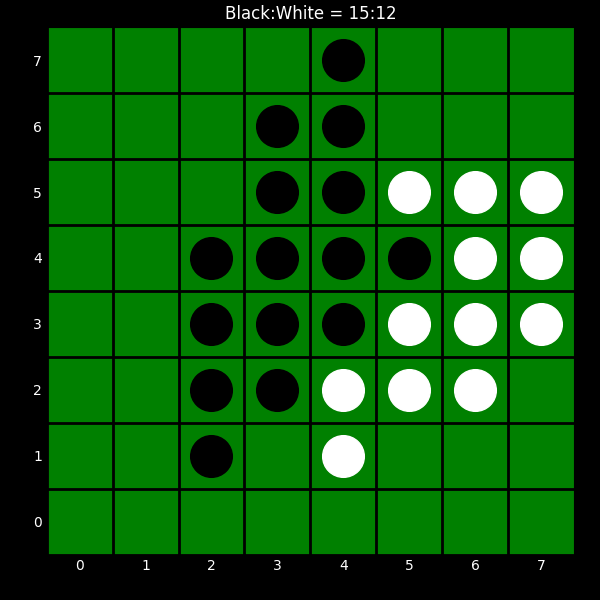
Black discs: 15
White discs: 12